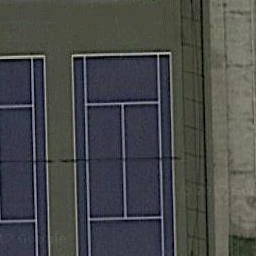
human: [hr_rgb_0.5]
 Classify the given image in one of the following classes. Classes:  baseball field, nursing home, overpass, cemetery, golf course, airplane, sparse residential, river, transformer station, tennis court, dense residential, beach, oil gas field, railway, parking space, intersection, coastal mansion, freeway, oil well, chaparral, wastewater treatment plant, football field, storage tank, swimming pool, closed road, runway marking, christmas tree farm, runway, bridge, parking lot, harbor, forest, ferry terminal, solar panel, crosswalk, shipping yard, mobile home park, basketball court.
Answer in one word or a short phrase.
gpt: tennis court